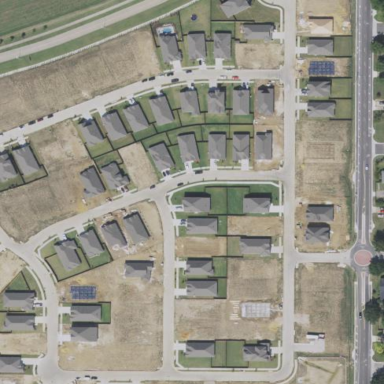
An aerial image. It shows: This residential area consists of single-family homes.